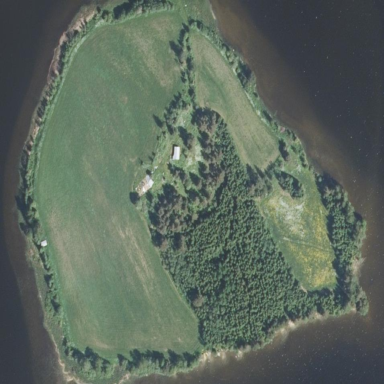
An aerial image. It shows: Island covered with woodland.